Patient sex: M
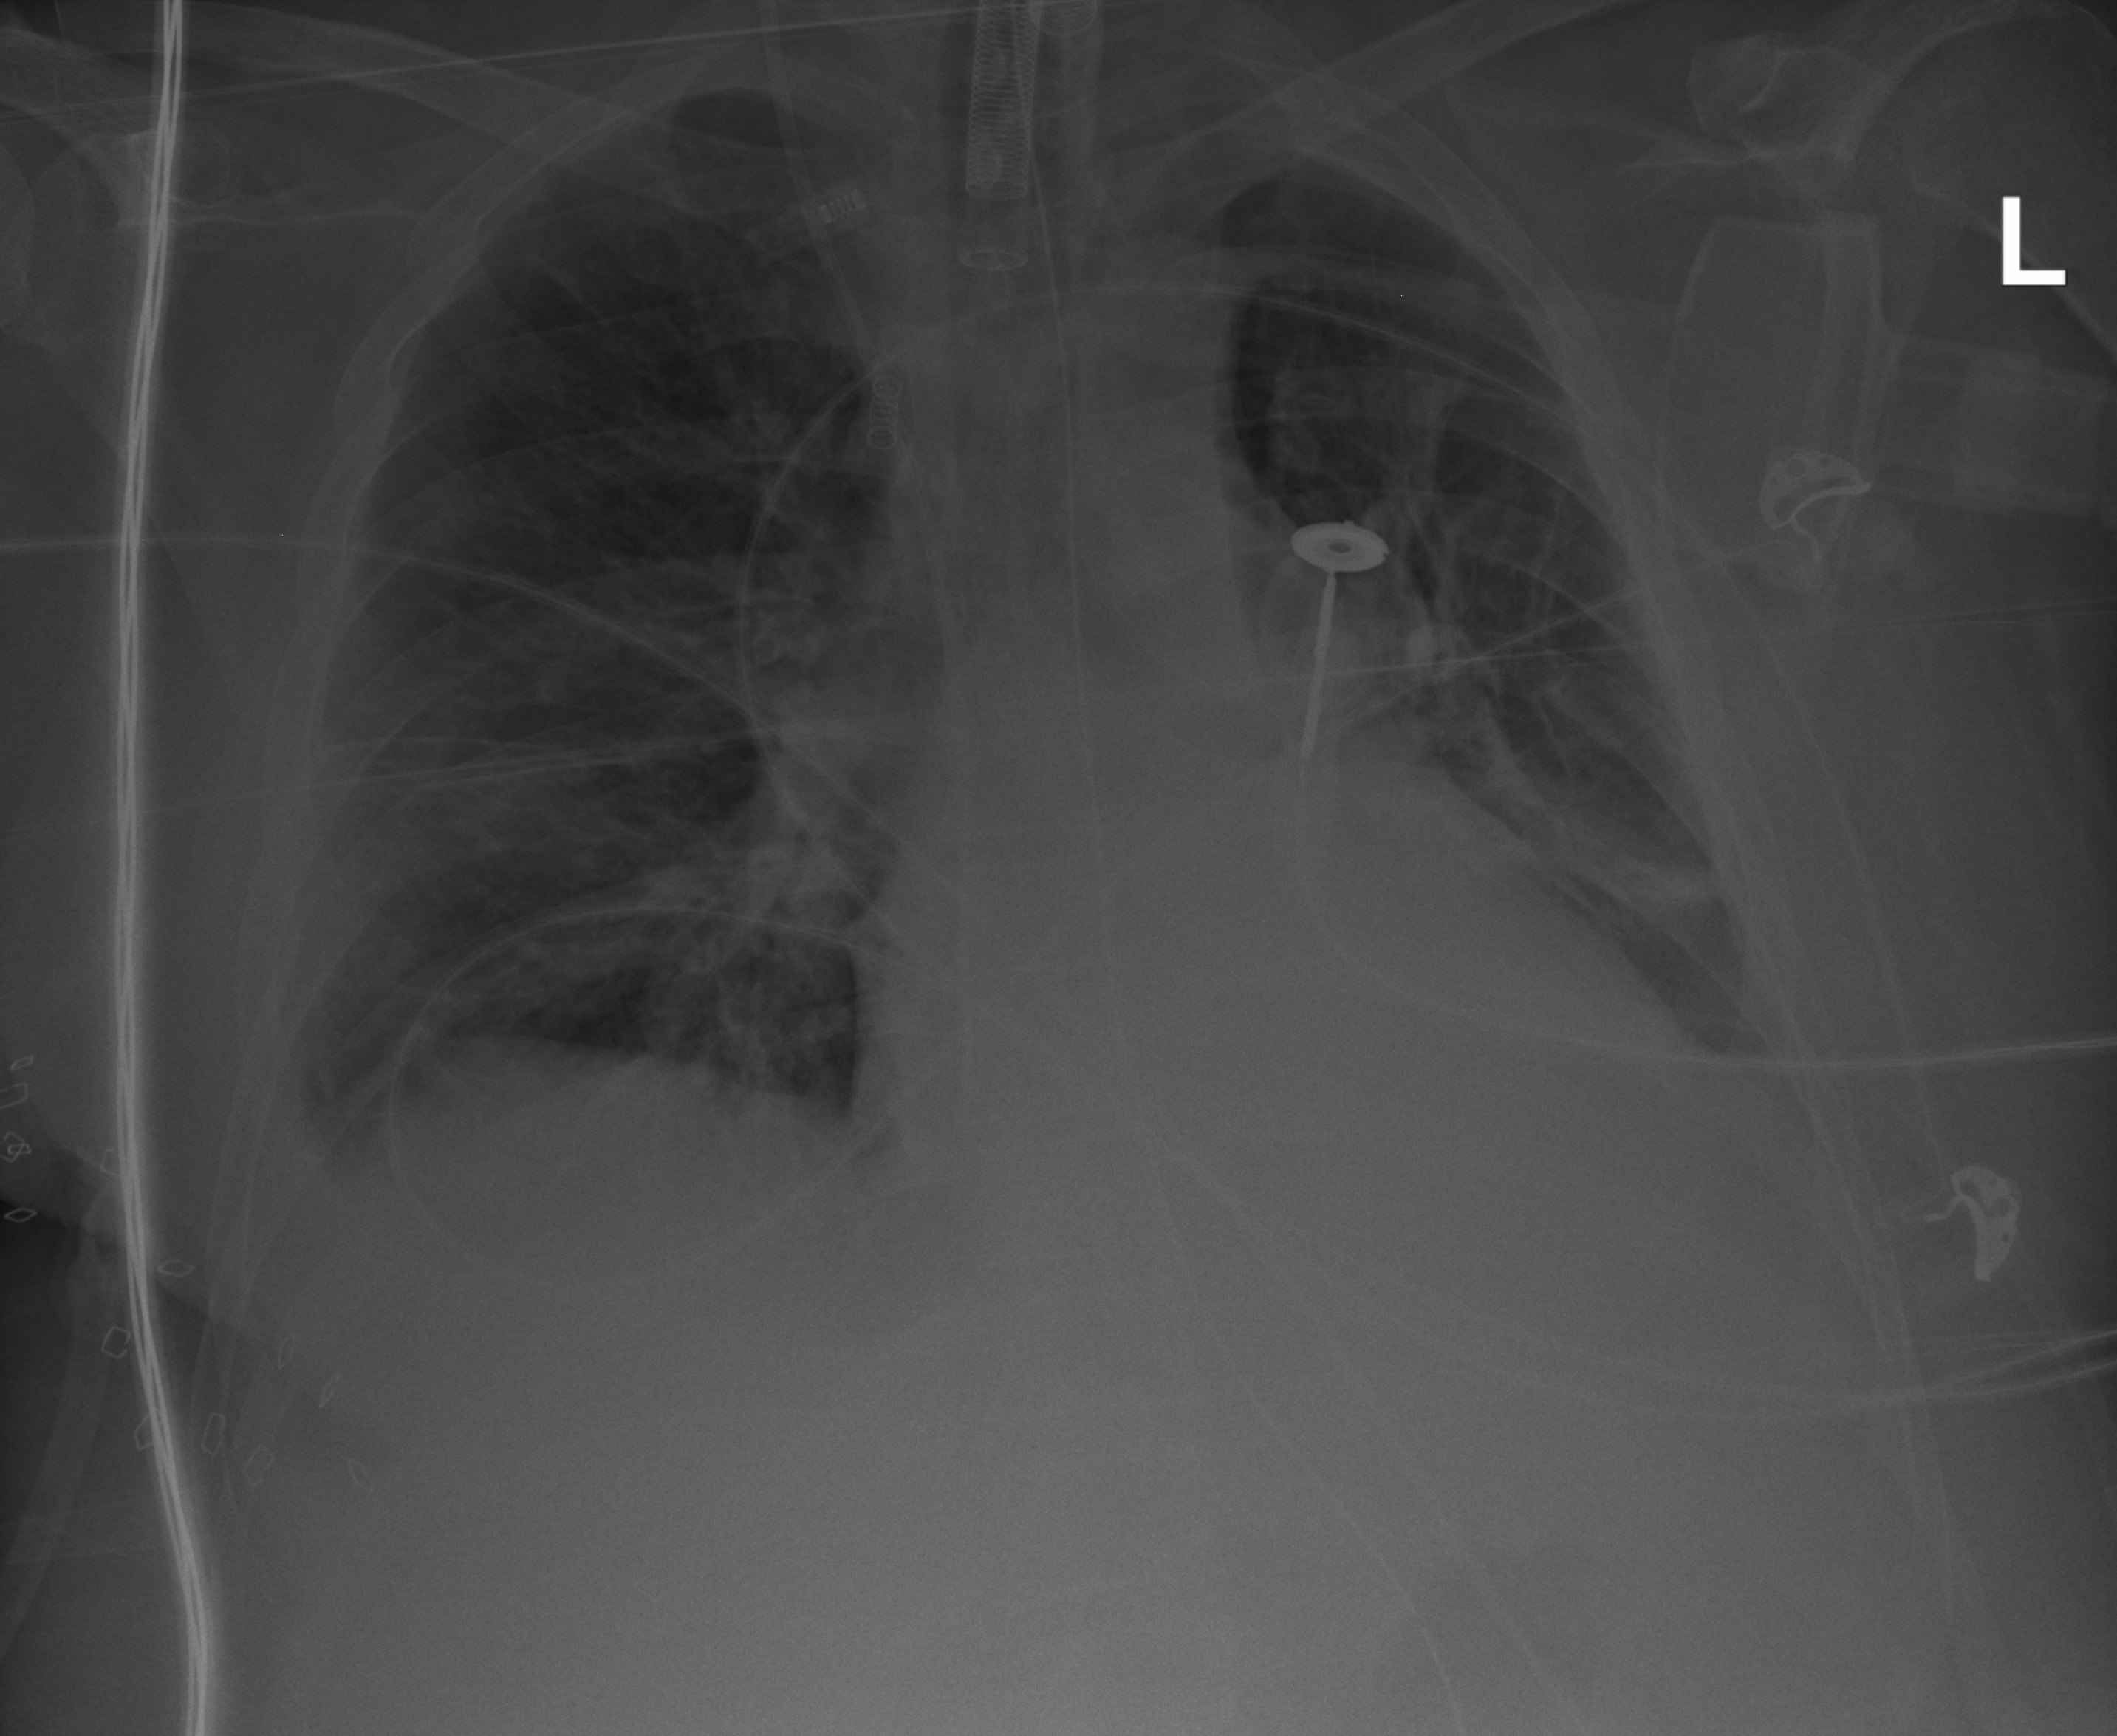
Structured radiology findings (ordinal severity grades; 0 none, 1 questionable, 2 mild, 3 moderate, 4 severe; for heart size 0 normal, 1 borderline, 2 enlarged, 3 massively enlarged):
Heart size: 1
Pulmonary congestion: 2
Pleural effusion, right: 2
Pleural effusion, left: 2
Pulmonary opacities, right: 0
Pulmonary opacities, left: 0
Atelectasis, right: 2
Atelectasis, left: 2